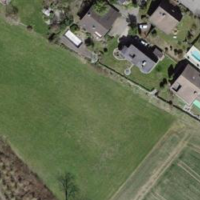
EUNIS habitat code: 55
Species observed at this site:
Lamium galeobdolon